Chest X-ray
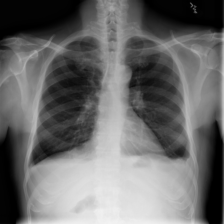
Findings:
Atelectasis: negative
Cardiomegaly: negative
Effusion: positive
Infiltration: negative
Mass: negative
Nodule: negative
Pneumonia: negative
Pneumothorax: negative
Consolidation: negative
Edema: negative
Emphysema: negative
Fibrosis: negative
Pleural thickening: negative
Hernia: negative